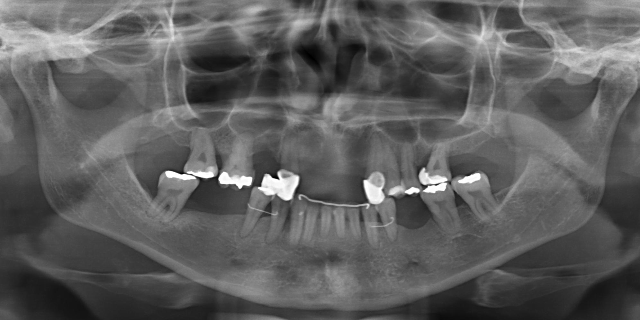
adult